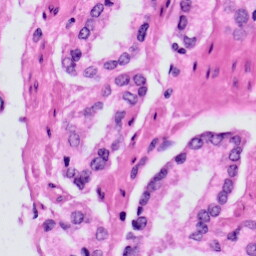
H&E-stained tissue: Prostate